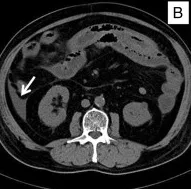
Computed tomography of the abdomen. (B) Computed tomography of the abdomen performed on day 9, showing severe edematous and dilatational changes in the small intestine and ascites (arrow) before treatment with steroids and cyclophosphamide.
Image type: radiology (ct)